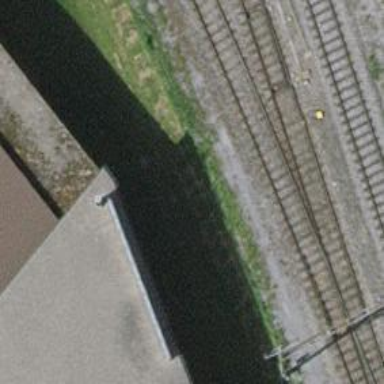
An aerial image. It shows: Railway switch.